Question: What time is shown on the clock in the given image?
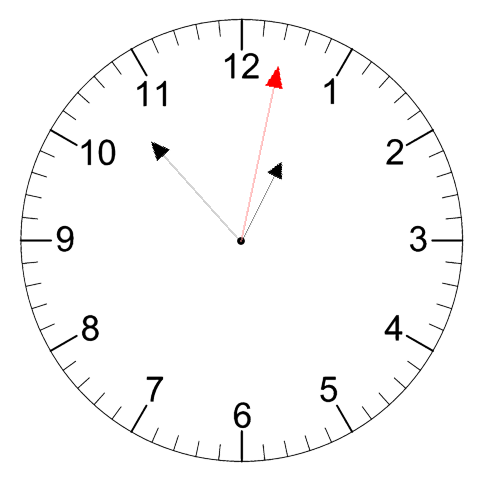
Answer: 12:53:02